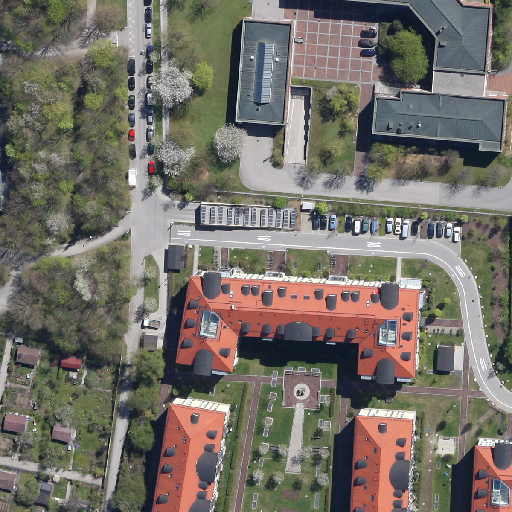
Referring expression: paved road